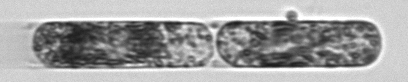
Label: Hemiaulus